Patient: sex M, age 46
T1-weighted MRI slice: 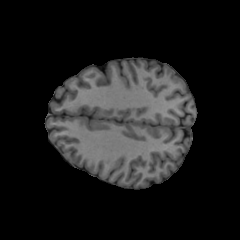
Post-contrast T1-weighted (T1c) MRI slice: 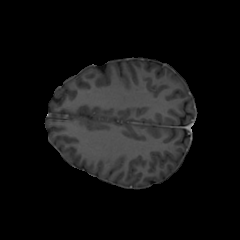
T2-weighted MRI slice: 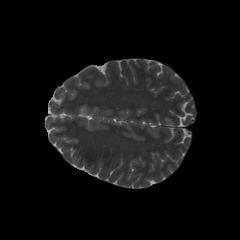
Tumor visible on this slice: no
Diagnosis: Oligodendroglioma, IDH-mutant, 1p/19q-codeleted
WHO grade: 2